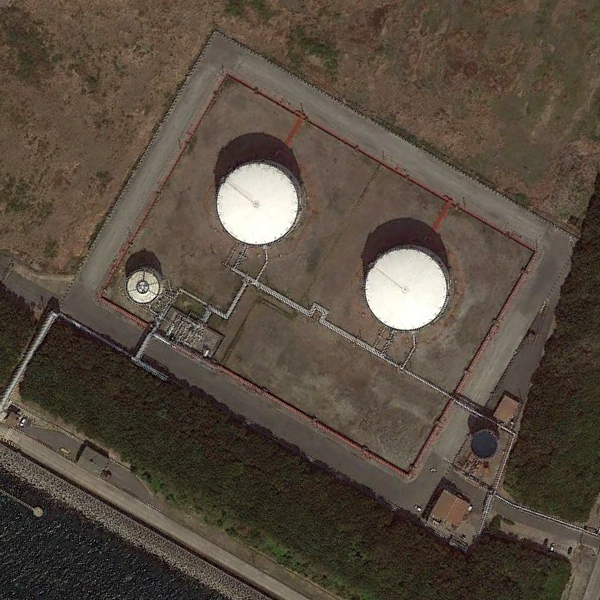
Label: StorageTanks